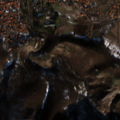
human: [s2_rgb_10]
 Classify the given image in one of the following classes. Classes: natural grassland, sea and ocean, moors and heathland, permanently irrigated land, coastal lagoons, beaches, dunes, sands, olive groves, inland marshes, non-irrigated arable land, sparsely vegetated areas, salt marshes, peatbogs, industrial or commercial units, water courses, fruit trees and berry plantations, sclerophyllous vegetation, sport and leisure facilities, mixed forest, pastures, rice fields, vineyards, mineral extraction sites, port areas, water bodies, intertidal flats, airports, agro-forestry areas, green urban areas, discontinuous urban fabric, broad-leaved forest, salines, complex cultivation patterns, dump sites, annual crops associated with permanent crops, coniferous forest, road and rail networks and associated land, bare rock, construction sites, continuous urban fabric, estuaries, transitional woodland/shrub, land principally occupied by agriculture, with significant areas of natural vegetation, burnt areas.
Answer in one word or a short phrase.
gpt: discontinuous urban fabric, complex cultivation patterns, transitional woodland/shrub